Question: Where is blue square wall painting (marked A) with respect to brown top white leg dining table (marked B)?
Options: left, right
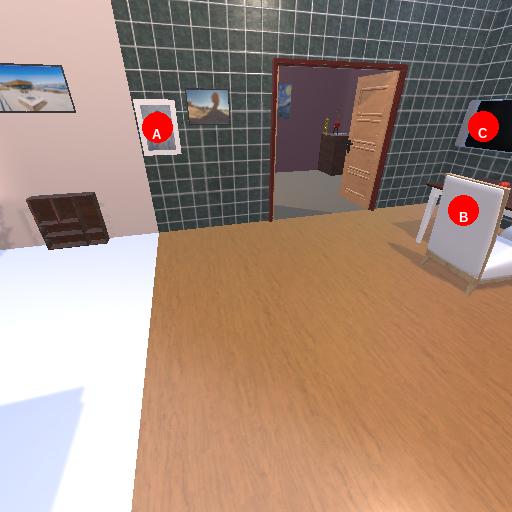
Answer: left